Question: I am trying to plot some data, but I don't know how I can add the date values on the x-axis on my graph. Here is my code:
'''
import pandas as pd
import numpy as np
%matplotlib inline
%pylab inline
import matplotlib.pyplot as plt
pylab.rcParams['figure.figsize'] = (15, 9)
df["msft"].plot(grid = True)
'''

The description of the image is a plot, but the x-axis just has numbers, but I am looking for dates to appear on x-axis. The dates are in the date column in the dataframe.
Here is what the dataframe looks like:
'''
date msft nok aapl ibm amzn
1 2018-01-01 09:00:00 112 1 143 130 1298
2 2018-01-01 10:00:00 109 10 185 137 1647
3 2018-01-01 11:00:00 98 11 146 105 1331
4 2018-01-01 12:00:00 83 3 214 131 1355
'''
Can you offer some help on what I am missing?
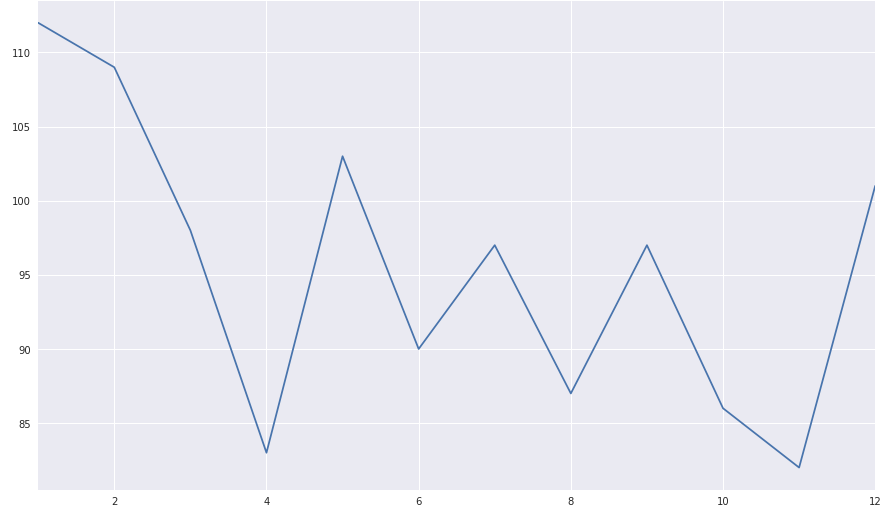
Answer: Your column 'date' is just another column for pandas, you have to tell the program that you want to plot against this specific one. One way is to plot against this column:
'''
from matplotlib import pyplot as plt
import pandas as pd
#load dataframe
df = pd.read_csv("test.txt", delim_whitespace=True)
#convert date column to datetime object, if it is not already one
df["date"] = pd.to_datetime(df["date"])
#plot the specified columns vs dates
df.plot(x = "date", y = ["msft", "ibm"], kind = "line", grid = True)
plt.show()
'''
For more pandas plot options, please have a look at <URL>.
Another way would be to set 'date' as the index of the dataframe. Then you can use your approach:
'''
df.set_index("date", inplace = True)
df[["msft", "ibm"]].plot(grid = True)
plt.show()
'''
The automatic date labels might not be, what you want to display. But there are ways to format the output and <URL>.